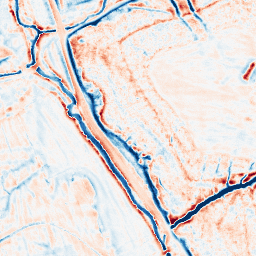
Category: edge_preserving
Decomposition family: bilateral
Decomposition parameters: d: 15
sigma_color: 25
sigma_space: 50
Upsampling method: quintic
Upsampling parameters: scale: 8
Upsampling scale: 8